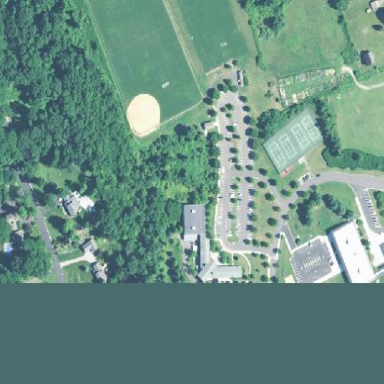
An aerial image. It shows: School.